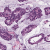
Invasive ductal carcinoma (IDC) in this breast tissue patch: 1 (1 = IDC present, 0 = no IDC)